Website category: game
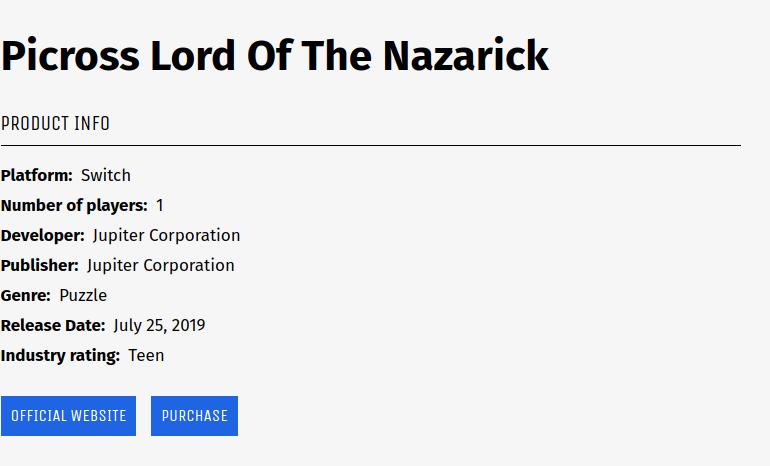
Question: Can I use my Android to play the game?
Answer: no

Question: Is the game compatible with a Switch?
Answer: yes

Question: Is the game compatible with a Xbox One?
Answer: no

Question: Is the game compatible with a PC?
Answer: no

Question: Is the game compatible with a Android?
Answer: no